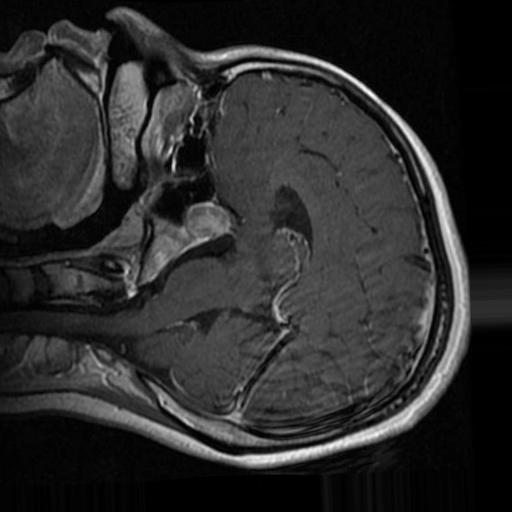
Label: brain_tumor